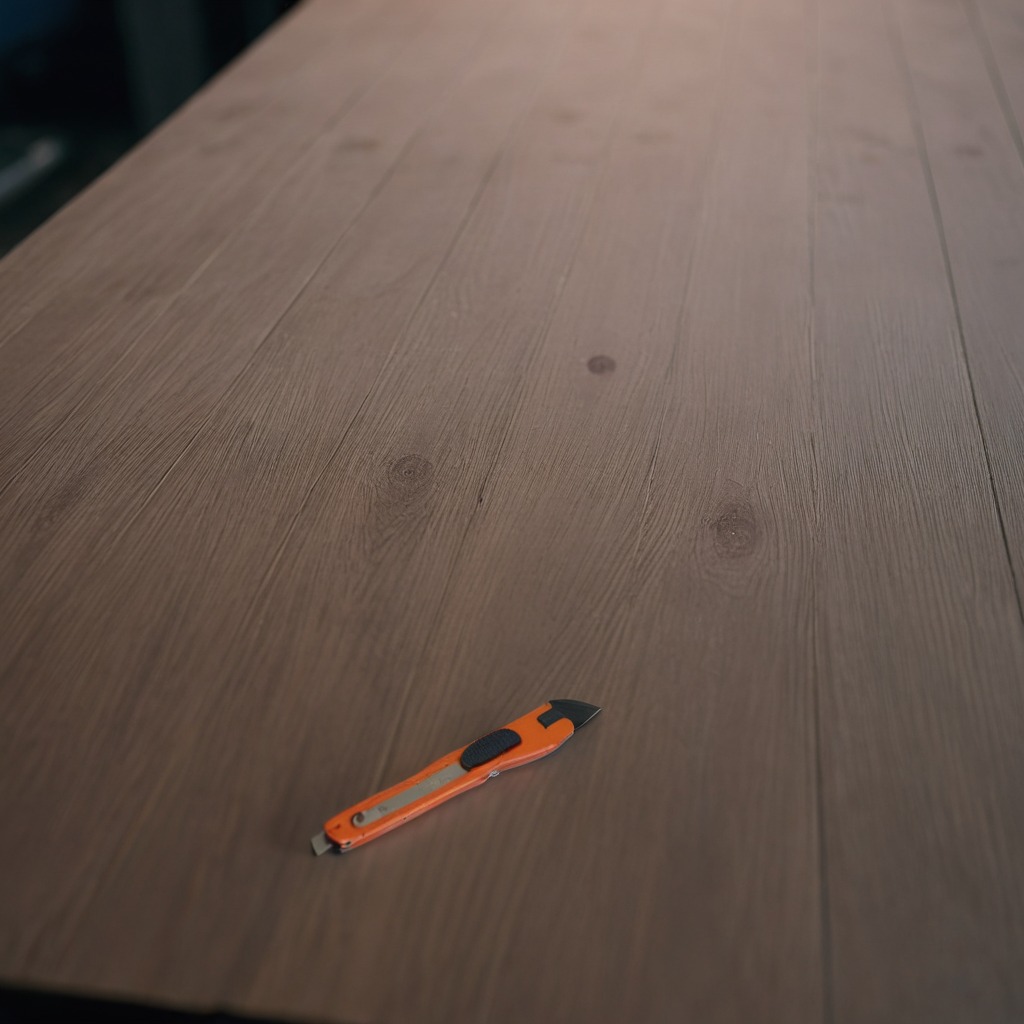
A utility knife lies on a table in a garage.